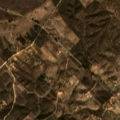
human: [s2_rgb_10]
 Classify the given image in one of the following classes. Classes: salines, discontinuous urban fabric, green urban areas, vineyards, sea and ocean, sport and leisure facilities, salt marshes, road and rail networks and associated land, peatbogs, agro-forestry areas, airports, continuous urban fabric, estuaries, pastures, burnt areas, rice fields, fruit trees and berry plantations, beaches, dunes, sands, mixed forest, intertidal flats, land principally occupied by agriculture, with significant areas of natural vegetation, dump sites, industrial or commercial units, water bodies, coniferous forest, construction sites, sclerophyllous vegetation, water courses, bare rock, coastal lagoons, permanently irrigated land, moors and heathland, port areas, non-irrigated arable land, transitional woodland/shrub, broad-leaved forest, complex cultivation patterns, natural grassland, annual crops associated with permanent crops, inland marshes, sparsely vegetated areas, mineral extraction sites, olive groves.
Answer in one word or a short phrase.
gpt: pastures, land principally occupied by agriculture, with significant areas of natural vegetation, agro-forestry areas, broad-leaved forest